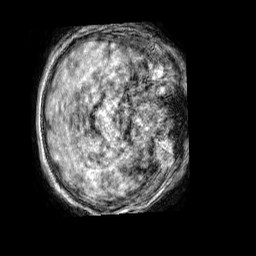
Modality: T1w
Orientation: axial
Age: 60
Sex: male
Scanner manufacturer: philips
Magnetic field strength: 1.5 T
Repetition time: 0.007582 s
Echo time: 0.003442 s